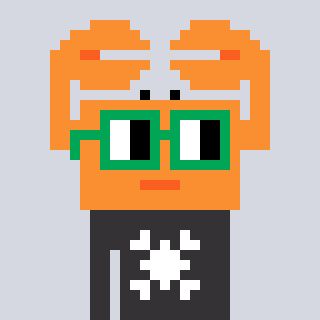
a pixel art character with square green glasses, a crab-shaped head and a grayscale-colored body on a cool background